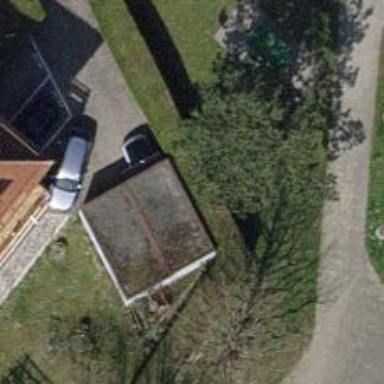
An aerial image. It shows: Group of garages.